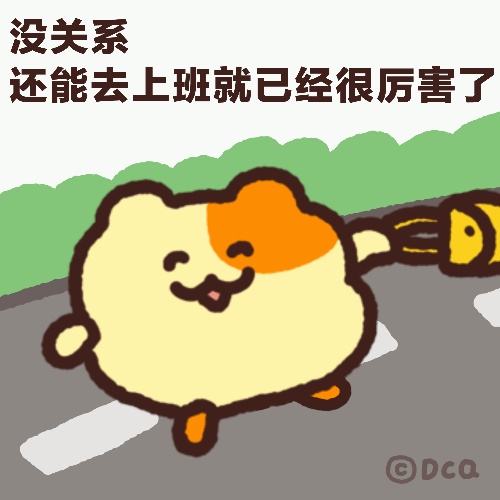
Label: others